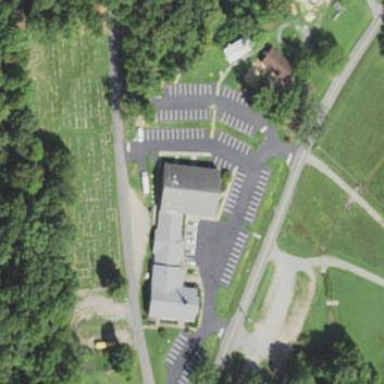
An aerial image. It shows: Parking area.